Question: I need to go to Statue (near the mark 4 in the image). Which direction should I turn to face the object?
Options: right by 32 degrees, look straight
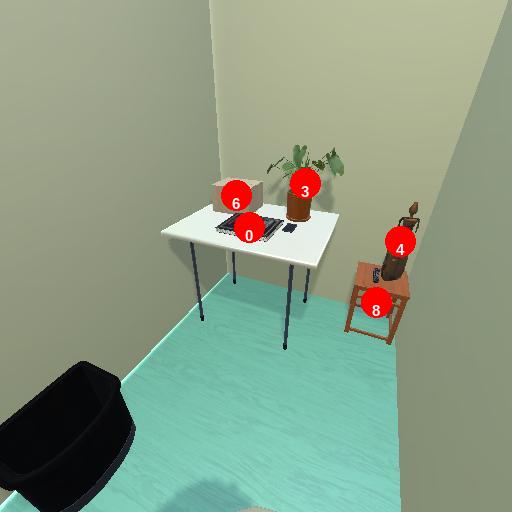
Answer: right by 32 degrees